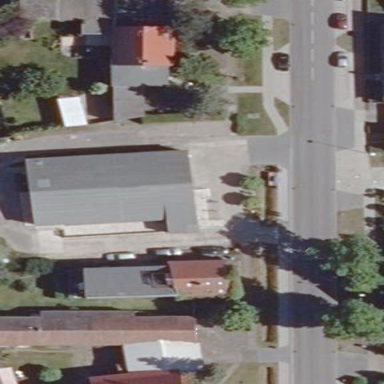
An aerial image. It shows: Commercial building.